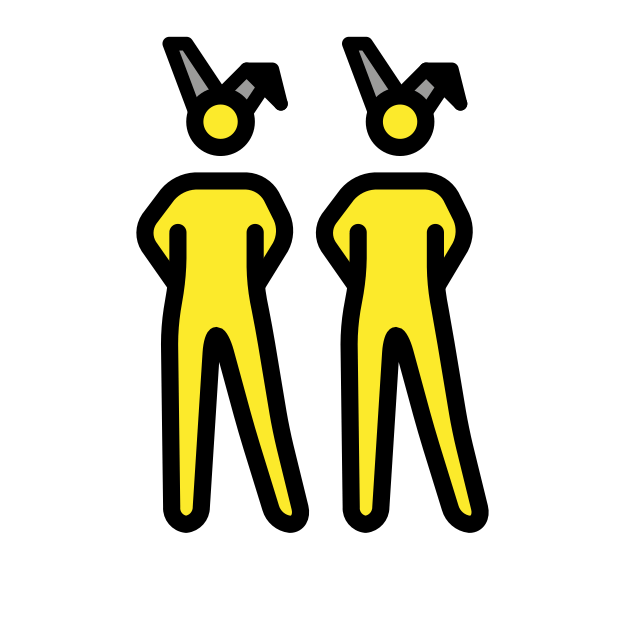
people with bunny ears